Field crop: maize
Growth stage: 2
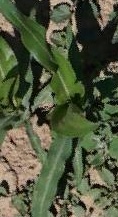
Species: maize